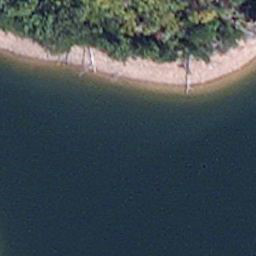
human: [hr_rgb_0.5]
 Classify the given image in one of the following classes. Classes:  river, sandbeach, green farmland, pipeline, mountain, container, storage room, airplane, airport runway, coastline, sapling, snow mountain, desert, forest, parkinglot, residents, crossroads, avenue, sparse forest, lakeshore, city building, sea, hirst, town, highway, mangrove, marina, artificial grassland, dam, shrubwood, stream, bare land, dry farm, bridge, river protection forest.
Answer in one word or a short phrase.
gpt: lakeshore